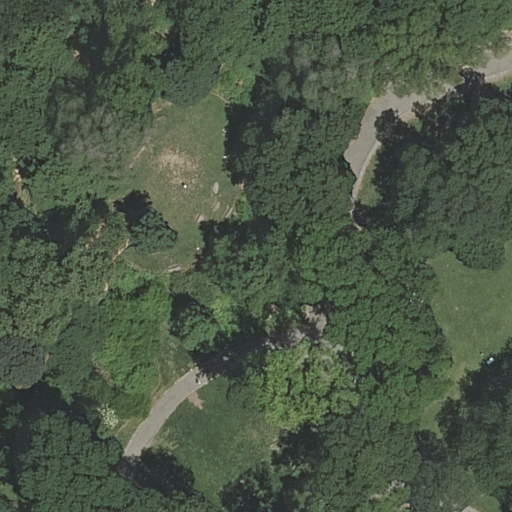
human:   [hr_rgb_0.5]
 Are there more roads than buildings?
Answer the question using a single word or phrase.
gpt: yes

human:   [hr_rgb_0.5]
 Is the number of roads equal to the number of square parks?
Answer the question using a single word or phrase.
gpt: no

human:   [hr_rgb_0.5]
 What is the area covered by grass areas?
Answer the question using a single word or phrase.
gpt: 3119m2

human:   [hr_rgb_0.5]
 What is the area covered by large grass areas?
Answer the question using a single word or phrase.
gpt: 3119m2

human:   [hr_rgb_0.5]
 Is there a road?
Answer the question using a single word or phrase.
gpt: yes

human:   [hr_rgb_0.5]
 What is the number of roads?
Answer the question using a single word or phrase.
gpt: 13

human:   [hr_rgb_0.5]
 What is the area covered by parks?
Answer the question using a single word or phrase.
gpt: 10633m2

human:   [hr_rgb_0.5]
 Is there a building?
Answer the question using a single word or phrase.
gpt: no

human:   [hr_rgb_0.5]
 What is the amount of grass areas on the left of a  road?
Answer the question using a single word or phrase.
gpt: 1

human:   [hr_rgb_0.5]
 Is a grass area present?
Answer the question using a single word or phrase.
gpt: yes

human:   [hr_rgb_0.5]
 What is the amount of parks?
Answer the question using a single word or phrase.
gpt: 1

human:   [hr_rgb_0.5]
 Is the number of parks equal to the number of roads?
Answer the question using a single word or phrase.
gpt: no

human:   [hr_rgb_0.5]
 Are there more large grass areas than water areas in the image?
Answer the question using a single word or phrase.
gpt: yes

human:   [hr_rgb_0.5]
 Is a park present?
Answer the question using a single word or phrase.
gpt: yes

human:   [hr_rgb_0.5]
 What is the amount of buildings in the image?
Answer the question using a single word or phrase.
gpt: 0

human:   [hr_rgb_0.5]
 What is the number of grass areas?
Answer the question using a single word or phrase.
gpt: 2

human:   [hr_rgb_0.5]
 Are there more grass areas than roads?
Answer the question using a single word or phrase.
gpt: no

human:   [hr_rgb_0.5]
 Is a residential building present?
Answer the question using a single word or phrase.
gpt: no

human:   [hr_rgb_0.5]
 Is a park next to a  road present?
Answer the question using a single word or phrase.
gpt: yes

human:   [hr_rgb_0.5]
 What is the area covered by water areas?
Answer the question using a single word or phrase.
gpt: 0m2

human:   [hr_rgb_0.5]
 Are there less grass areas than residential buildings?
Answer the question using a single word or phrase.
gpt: no

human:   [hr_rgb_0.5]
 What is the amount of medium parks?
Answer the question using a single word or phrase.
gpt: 0

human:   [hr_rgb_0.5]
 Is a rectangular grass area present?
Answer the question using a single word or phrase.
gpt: yes

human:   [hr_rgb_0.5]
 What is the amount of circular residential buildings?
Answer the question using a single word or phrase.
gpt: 0

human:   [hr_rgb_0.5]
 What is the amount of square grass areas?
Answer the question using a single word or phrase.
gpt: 1

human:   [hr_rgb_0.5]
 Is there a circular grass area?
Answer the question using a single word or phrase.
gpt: yes

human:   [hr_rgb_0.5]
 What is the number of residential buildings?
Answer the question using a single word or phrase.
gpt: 0

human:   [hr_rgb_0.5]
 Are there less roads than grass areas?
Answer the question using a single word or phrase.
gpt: no

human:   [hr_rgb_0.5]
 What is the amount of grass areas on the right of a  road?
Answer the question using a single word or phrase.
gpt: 2

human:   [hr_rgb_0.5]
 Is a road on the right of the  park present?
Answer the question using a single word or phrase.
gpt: no

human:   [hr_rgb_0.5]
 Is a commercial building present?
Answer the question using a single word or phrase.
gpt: no

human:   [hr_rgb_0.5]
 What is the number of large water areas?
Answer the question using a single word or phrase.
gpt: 0

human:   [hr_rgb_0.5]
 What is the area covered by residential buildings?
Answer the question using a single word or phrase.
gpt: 0m2

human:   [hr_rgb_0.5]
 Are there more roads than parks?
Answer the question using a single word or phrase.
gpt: yes

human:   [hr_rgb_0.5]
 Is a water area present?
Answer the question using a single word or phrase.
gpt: no

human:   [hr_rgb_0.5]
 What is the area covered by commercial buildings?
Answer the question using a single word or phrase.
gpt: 0m2

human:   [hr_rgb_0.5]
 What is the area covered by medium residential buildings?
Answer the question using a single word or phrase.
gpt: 0m2

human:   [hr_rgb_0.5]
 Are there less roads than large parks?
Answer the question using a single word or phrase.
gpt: no

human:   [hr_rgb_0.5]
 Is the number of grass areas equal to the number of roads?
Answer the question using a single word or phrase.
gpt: no

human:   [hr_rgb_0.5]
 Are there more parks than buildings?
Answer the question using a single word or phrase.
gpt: yes

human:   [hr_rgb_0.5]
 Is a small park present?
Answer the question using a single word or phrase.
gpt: no

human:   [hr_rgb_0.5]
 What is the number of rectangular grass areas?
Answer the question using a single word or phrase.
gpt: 1

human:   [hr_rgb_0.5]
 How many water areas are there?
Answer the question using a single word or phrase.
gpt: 0

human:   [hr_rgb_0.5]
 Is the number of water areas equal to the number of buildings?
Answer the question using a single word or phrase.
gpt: yes

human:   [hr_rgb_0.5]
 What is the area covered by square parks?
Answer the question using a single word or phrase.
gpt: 0m2

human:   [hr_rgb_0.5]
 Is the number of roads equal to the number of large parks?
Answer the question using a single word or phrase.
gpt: no

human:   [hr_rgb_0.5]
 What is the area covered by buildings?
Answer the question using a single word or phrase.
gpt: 0m2

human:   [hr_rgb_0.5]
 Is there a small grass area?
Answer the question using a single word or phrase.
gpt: no

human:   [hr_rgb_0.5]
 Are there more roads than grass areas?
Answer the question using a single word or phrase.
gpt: yes

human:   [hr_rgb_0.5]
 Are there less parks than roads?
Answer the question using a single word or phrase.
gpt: yes

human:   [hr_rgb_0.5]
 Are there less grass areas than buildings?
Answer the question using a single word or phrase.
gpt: no

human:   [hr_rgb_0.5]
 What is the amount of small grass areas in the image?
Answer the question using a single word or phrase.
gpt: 0

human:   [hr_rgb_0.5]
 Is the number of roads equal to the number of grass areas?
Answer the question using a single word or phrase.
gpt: no

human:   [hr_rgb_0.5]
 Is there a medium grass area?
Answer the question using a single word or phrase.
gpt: no

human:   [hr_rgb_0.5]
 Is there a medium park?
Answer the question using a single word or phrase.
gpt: no

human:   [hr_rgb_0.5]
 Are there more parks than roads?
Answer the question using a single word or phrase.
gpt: no

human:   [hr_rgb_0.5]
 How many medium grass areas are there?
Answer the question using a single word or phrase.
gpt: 0

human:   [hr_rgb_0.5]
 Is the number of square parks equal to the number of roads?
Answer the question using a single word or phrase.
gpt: no

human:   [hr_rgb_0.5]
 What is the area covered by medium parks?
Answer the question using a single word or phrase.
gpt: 0m2

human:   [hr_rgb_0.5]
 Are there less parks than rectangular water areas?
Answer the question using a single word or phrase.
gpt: no

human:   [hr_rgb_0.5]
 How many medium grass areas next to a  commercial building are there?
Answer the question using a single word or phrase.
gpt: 0

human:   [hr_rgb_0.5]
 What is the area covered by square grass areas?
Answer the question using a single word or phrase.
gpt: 778m2

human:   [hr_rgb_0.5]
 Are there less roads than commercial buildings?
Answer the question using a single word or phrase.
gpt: no

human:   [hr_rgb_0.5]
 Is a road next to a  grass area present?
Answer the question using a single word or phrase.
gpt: yes